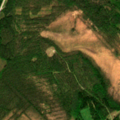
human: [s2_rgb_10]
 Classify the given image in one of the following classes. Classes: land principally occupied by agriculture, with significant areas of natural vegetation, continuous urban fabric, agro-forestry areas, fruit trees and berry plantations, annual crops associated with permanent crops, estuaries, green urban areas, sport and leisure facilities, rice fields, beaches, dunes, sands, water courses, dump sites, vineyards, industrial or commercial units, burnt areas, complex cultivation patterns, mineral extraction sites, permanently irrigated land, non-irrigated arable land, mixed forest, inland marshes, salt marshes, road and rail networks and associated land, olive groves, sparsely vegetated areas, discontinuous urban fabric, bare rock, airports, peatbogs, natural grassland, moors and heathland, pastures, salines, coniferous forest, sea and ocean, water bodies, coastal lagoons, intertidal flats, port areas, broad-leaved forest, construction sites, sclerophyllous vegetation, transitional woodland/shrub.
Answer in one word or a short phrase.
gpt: coniferous forest, transitional woodland/shrub, peatbogs